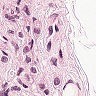
Metastatic tissue present: yes